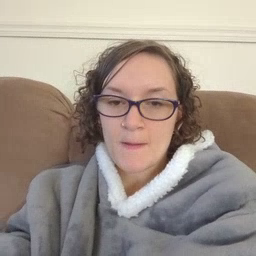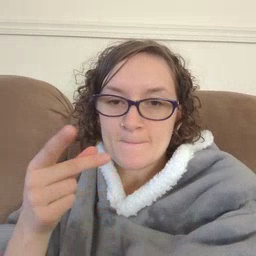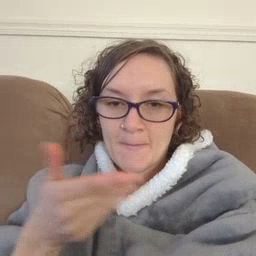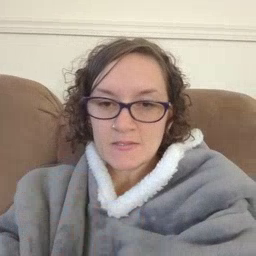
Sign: puppy